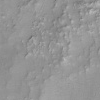
Atmospheric dust classification: not_dusty